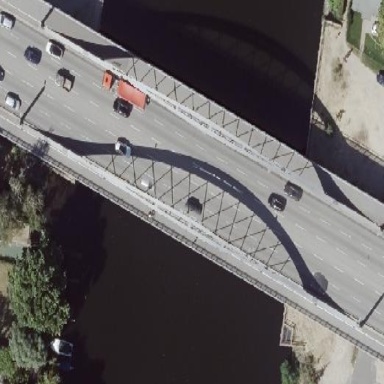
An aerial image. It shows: Architectural bridge with arched structure.